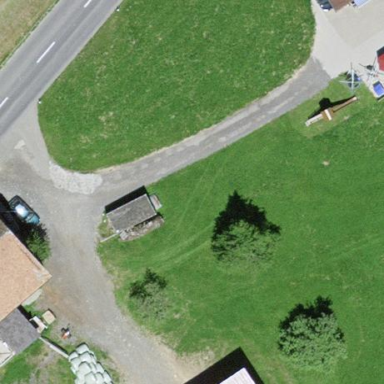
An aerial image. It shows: Farm with farmyard.